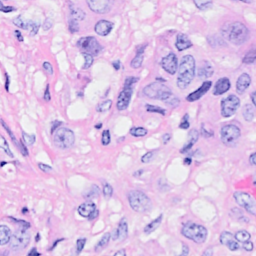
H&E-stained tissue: Breast